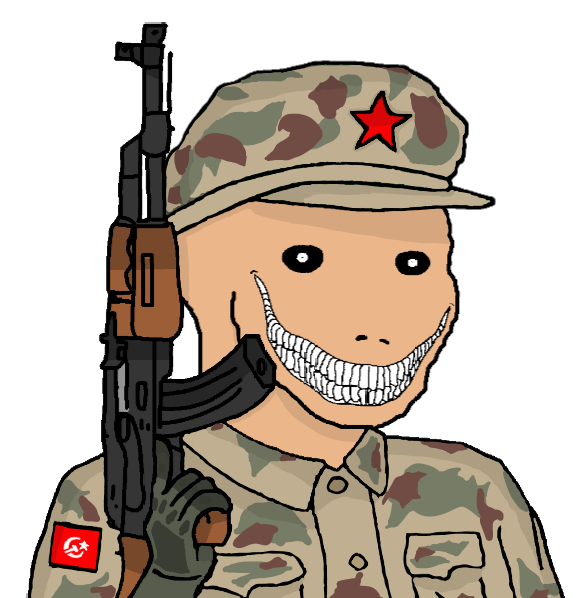
Label: 5_Oomer